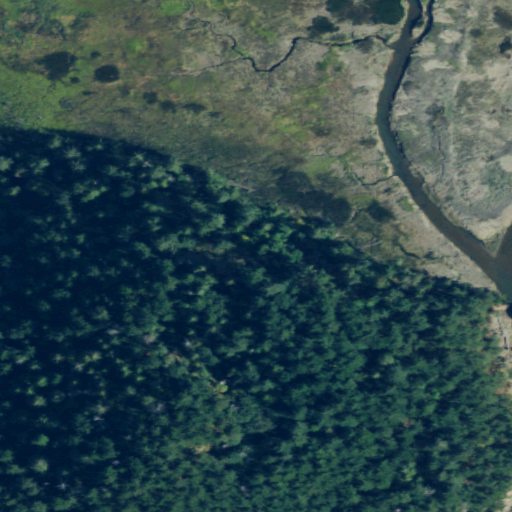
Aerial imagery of island in Washington named Ika Island containing evergreen forest, herbaceous wetlands, open water, and barren land